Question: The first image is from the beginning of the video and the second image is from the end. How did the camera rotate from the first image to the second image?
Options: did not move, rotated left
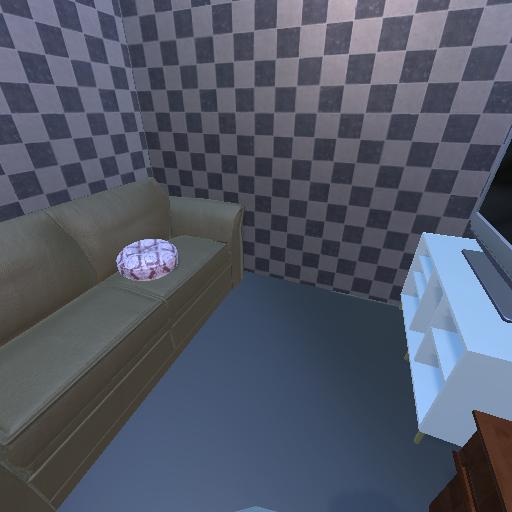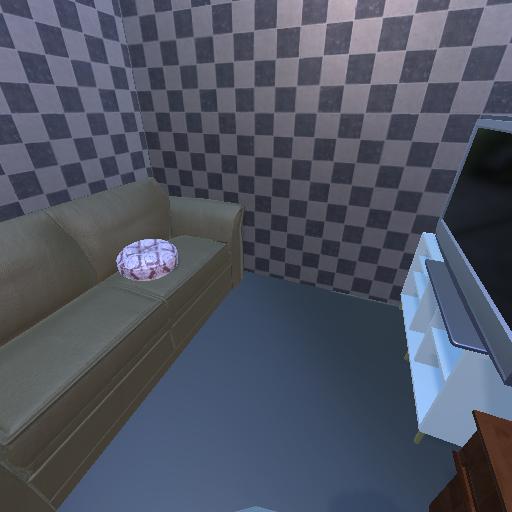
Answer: did not move